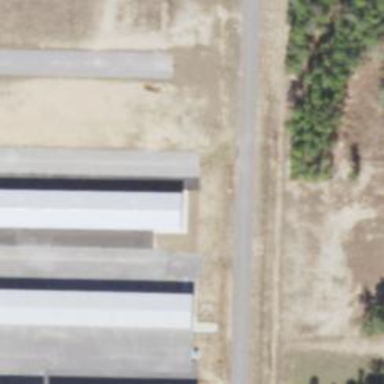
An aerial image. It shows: Asphalt taxiway at the airport.